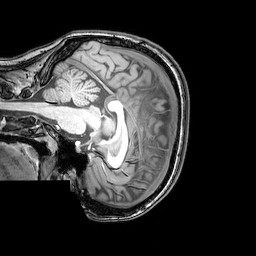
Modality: T1w
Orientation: sagittal
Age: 22
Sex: female
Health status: healthy
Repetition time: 0.081 s
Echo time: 0.037 s